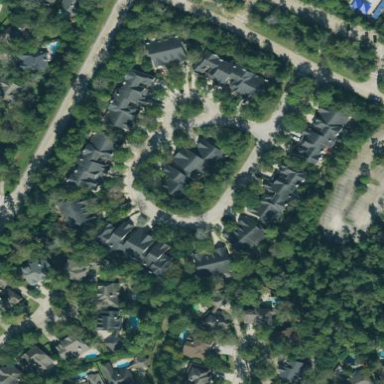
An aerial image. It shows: Townhouse in residential neighborhood.